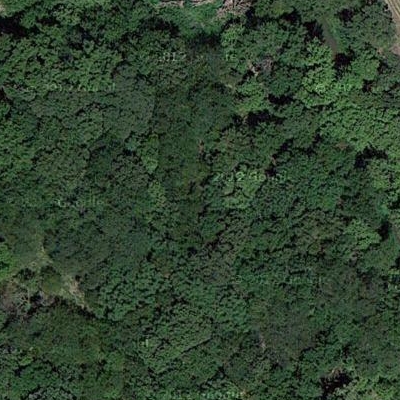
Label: Forest